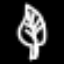
Label: leaf